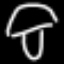
Label: mushroom